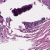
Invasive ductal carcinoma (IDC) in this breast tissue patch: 0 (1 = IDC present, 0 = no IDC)